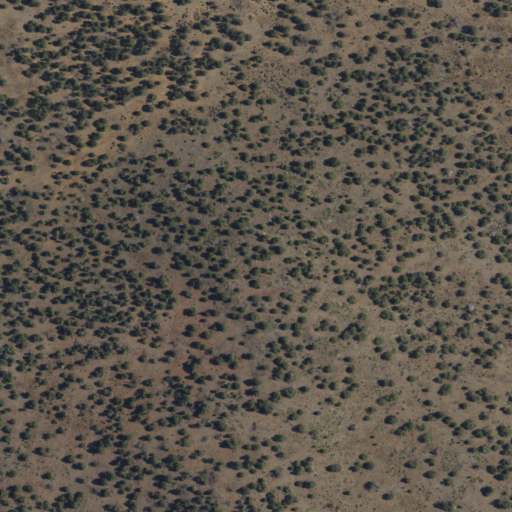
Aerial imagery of mountain in New Mexico named Mesa Prieta containing evergreen forest and shrub